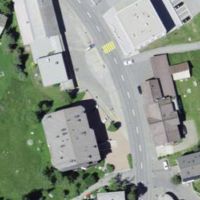
EUNIS habitat code: 55
Species observed at this site:
Streptopelia decaocto
Pica pica
Eryngium alpinum
Corvus corone
Pyrrhocorax graculus